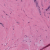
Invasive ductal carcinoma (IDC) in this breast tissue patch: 0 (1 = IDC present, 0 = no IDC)